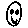
Label: smiley face